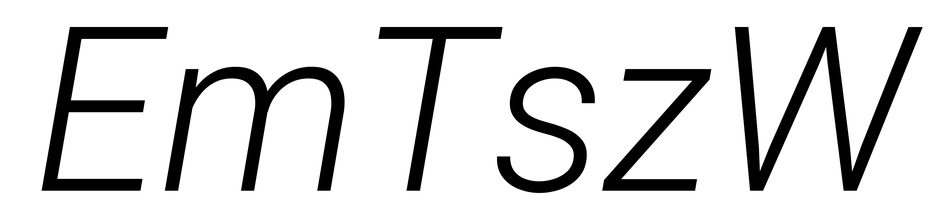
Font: Roboto-Italic_Light_Italic